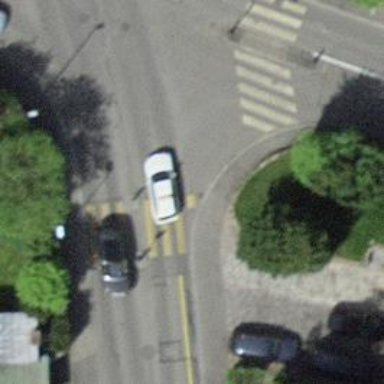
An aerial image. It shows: Marked zebra crossing with pedestrian island.